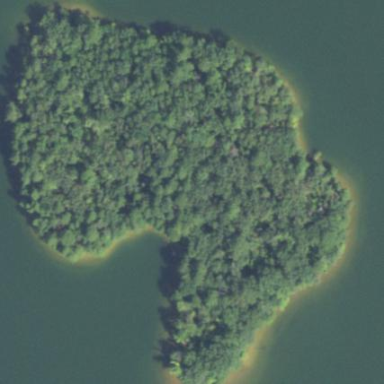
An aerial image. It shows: Island covered in forest.